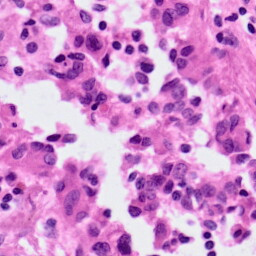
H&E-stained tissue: Lung